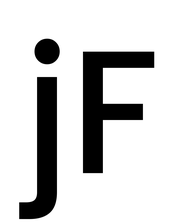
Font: Poppins-Medium